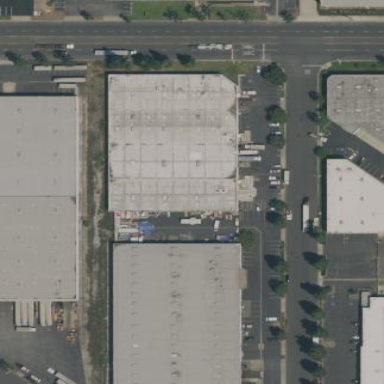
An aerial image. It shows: Warehouse building.